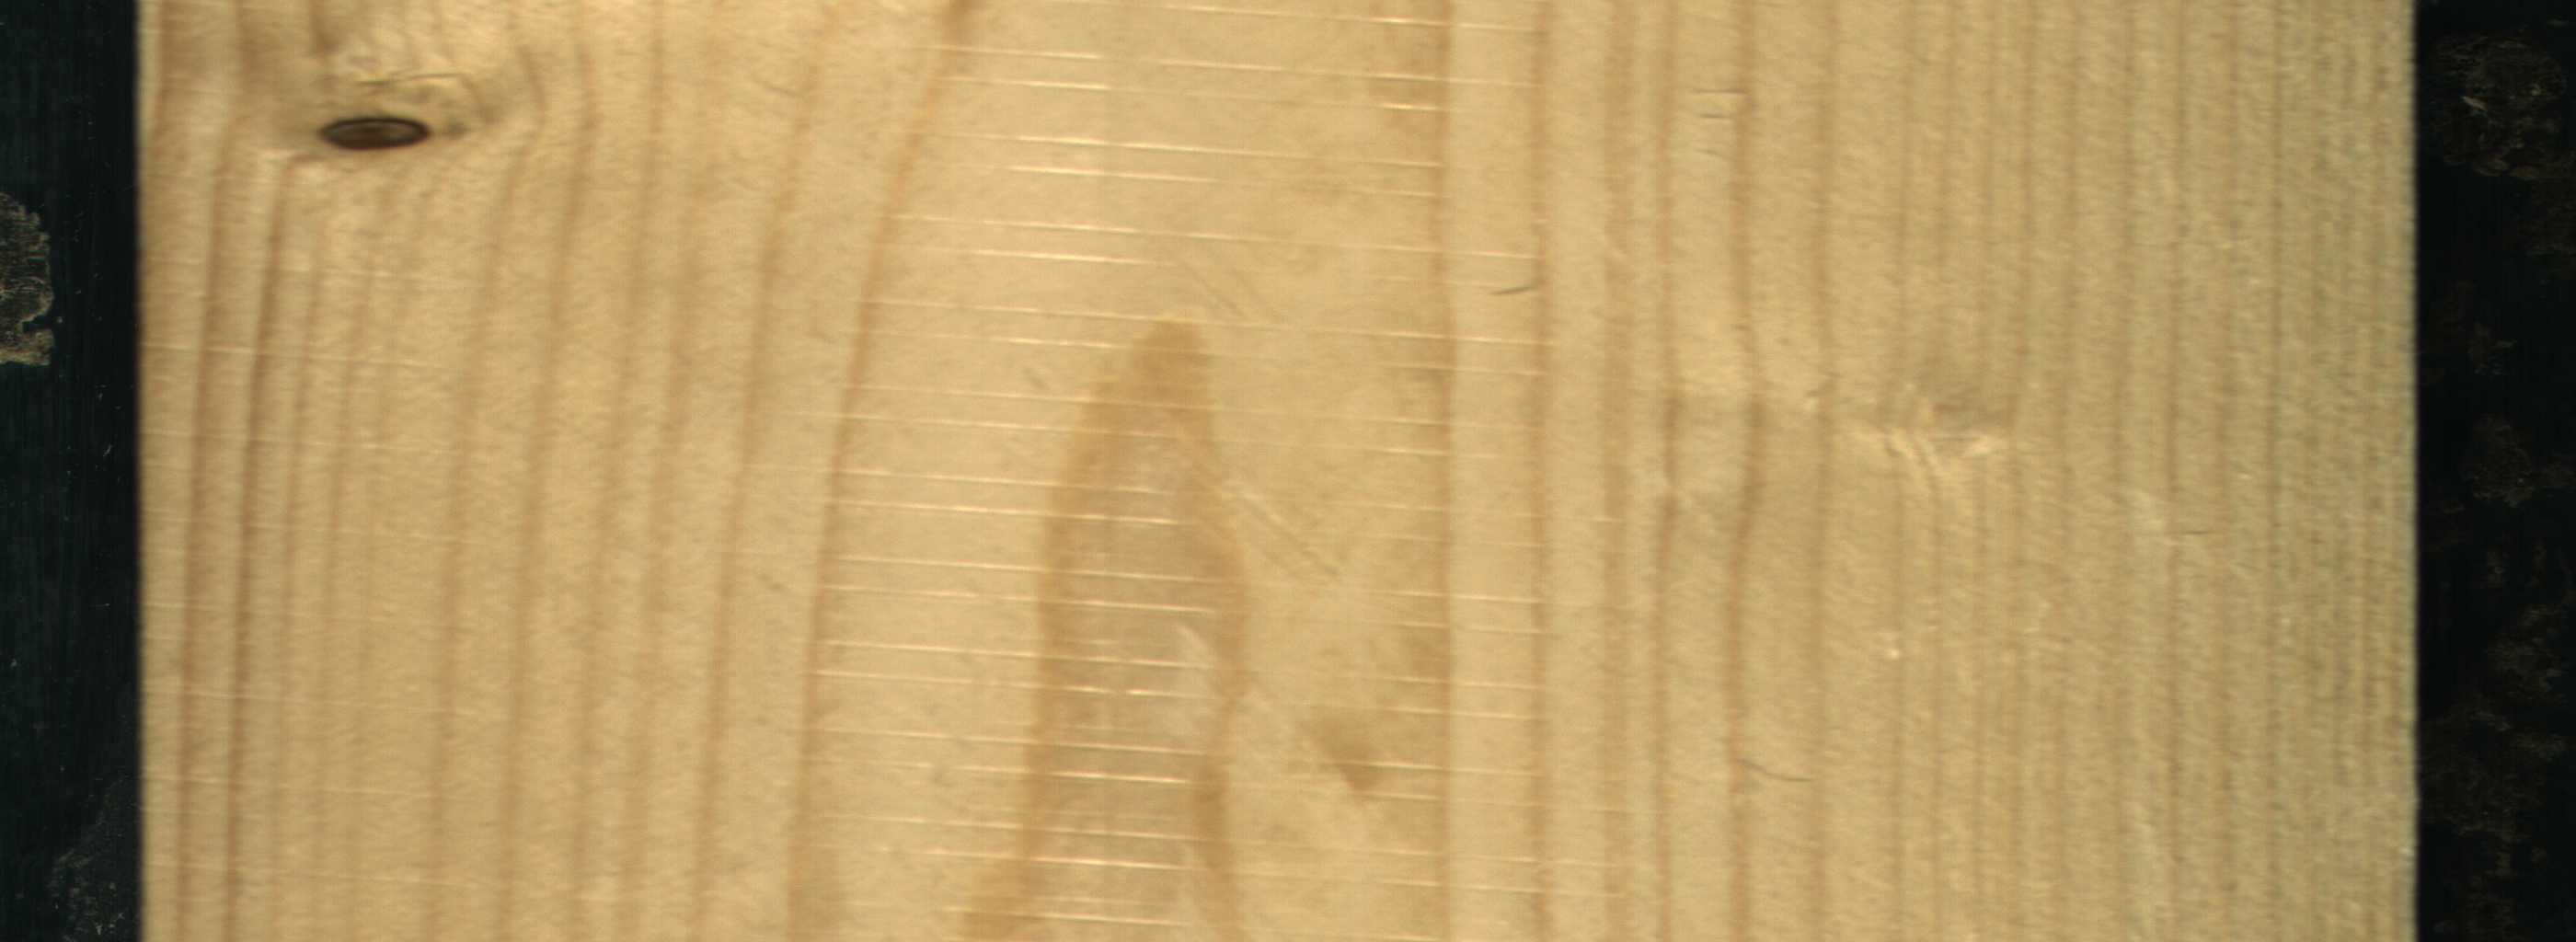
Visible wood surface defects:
Dead_Knot